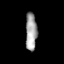
Tissue: prostate
Cell type: Fibroblasts
Senescence score: 0.7599
Nuclear area (px): 423
Mean DAPI intensity: 159.946